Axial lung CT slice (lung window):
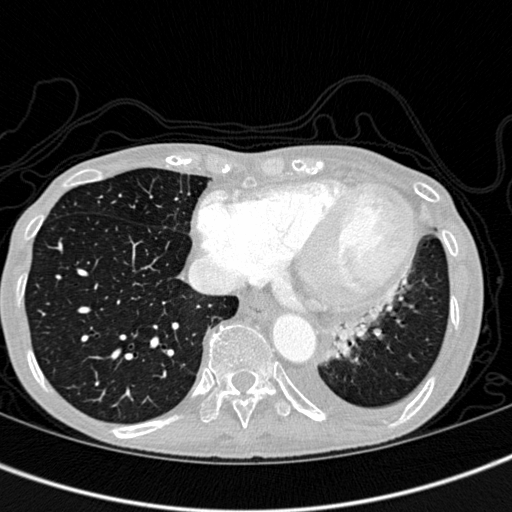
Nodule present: no